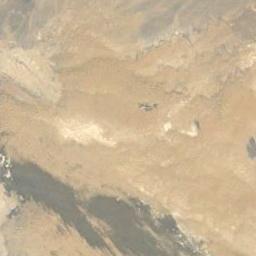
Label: desert